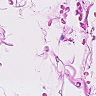
Metastatic tissue present: no